Question: Hi can anyone tell me their thoughts on this sequence diagram, if it is correct or whatever needs changing.
Thankyou, your feedback would certainly help a lot.
Full Size Image: <URL>

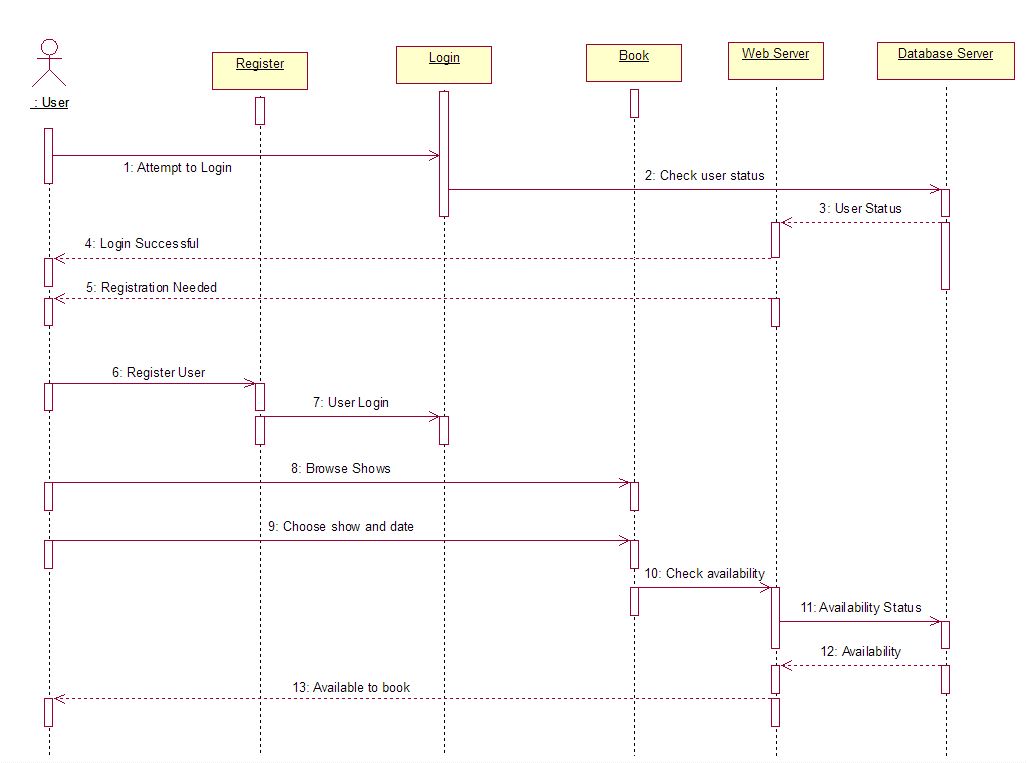
Answer: There seem to be some splits in the sequences, for example there is a gap between steps 2 and 3. Keeping each sequence whole makes the diagram valid and much more readable. <URL> is an example of what a diagram should look like. Note how the bar for the customer goes on until the very end of the sequence.
The objects have also been chosen pretty confusingly. Aren't Register, Login and Book part of the web server? If they are, you probably should get rid of the Web Server object in this chart.
The return values should be passed back to the object that originated the call like has been correctly done in steps 11 and 12, though there is another gap in the sequence.
Some sequences are incomplete, like step 8. Now the diagram describes the Browse Shows as a call that is made by the user to the Book object, which never provides any return value.
The alternate paths 4 and 5 are incorrectly defined. An 'else' block should be used instead.